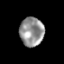
Tissue: lung
Cell type: Epithelial cells
Senescence score: 0.1595
Nuclear area (px): 681
Mean DAPI intensity: 149.231